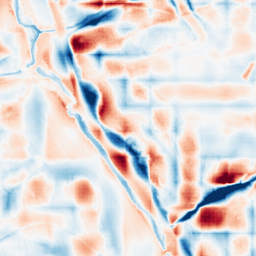
Category: wavelet
Decomposition family: wavelet_biorthogonal
Decomposition parameters: wavelet: bior2.4
level: 5
Upsampling method: sinc_blackman
Upsampling parameters: scale: 4
kernel_size: 8
Upsampling scale: 4